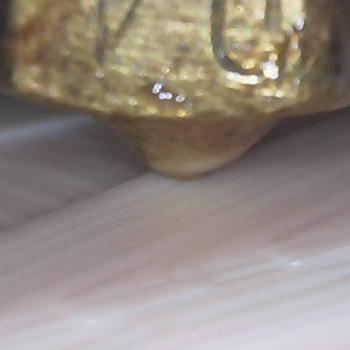
Flow rate: 133%